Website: lowes
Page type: payment
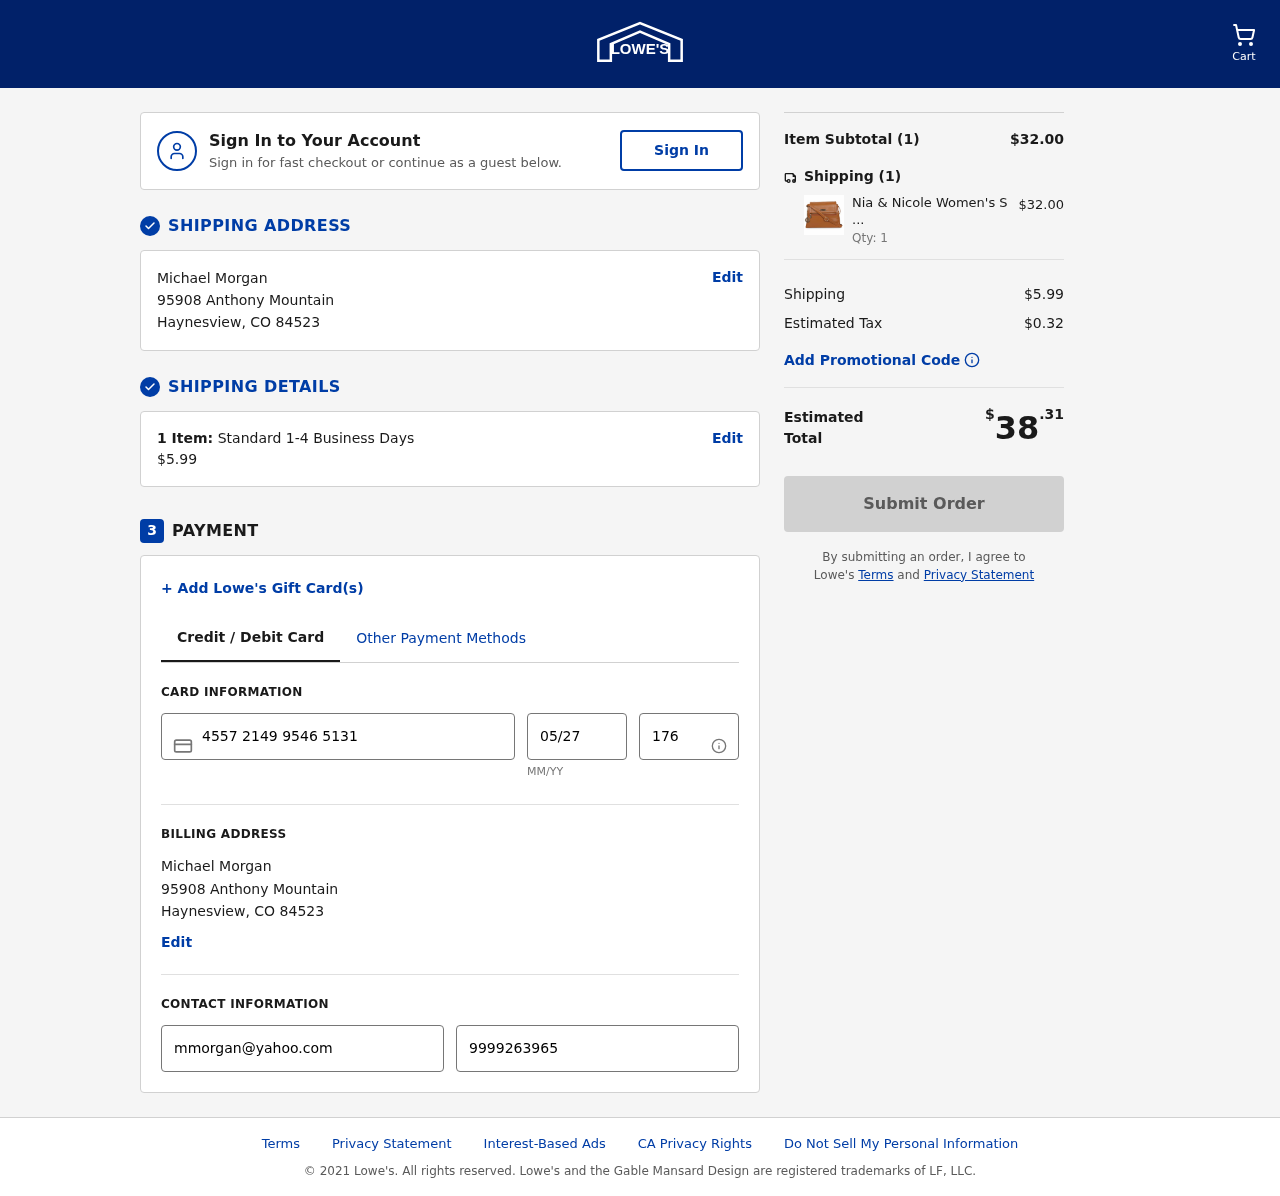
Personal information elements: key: PII_CARD_CVV
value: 176
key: PII_CARD_EXPIRY
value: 05/27
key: PII_CARD_NUMBER
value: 4557 2149 9546 5131
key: PII_CITY
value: Haynesview
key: PII_EMAIL
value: mmorgan@yahoo.com
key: PII_FULLNAME
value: Michael Morgan
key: PII_PHONE
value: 9999263965
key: PII_POSTCODE
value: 84523
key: PII_STATE_ABBR
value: CO
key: PII_STREET
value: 95908 Anthony Mountain
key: PII_FULLNAME2
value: Michael Morgan
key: PII_STREET2
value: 95908 Anthony Mountain
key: PII_CITY2
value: Haynesview
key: PII_STATE_ABBR2
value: CO
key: PII_POSTCODE2
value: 84523
Product elements: key: PRODUCT1_NAME
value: Nia & Nicole Women's Sling Bag (Tan)
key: PRODUCT1_PRICE
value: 32
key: PRODUCT1_QUANTITY
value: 1
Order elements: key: ORDER_NUM_ITEMS
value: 1
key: ORDER_SHIPPING_COST
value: $5.99
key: ORDER_NUM_ITEMS2
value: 1
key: ORDER_SUBTOTAL
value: $32.00
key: ORDER_NUM_ITEMS3
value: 1
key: ORDER_SHIPPING_COST2
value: $5.99
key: ORDER_TAX
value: $0.32
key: ORDER_TOTAL
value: $38.31